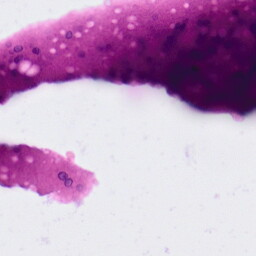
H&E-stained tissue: Colon